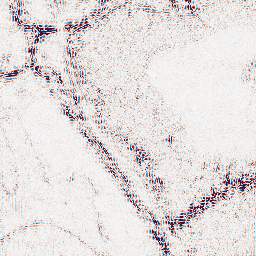
Category: wavelet
Decomposition family: wavelet_dwt
Decomposition parameters: wavelet: db8
level: 2
Upsampling method: fft_zeropad
Upsampling parameters: scale: 4
Upsampling scale: 4